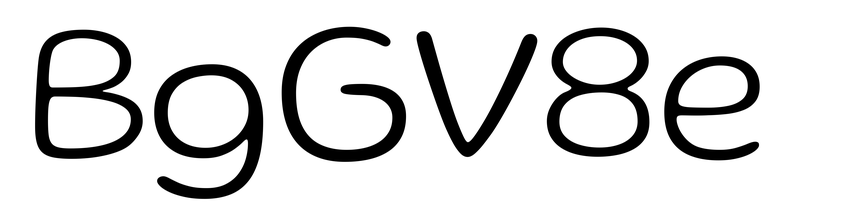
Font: Gluten_ExtraLight